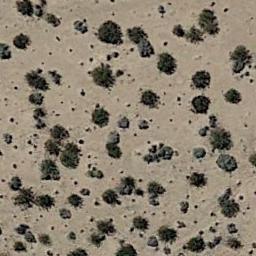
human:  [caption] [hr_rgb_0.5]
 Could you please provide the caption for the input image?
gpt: There are some different kinds of bushes make up the chaparral on the desert .

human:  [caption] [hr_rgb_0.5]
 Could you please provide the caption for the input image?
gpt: Chaparral is evenly distributed on the sand .

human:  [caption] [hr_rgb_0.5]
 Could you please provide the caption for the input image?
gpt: Some disconnected chaparrals grow in the desert .

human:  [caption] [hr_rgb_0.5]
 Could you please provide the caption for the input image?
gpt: There are clusters of lush trees in the desert .

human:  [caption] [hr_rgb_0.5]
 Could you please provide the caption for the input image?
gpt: The chaparral is denser below than above .